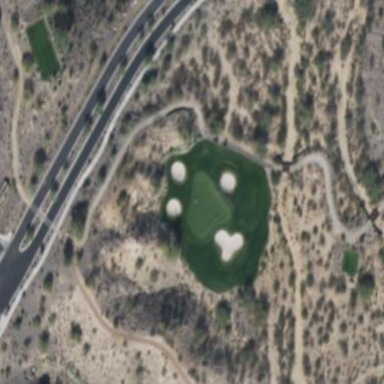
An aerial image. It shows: Rough grassy area used for golf.